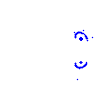
Particle: kaon